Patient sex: M
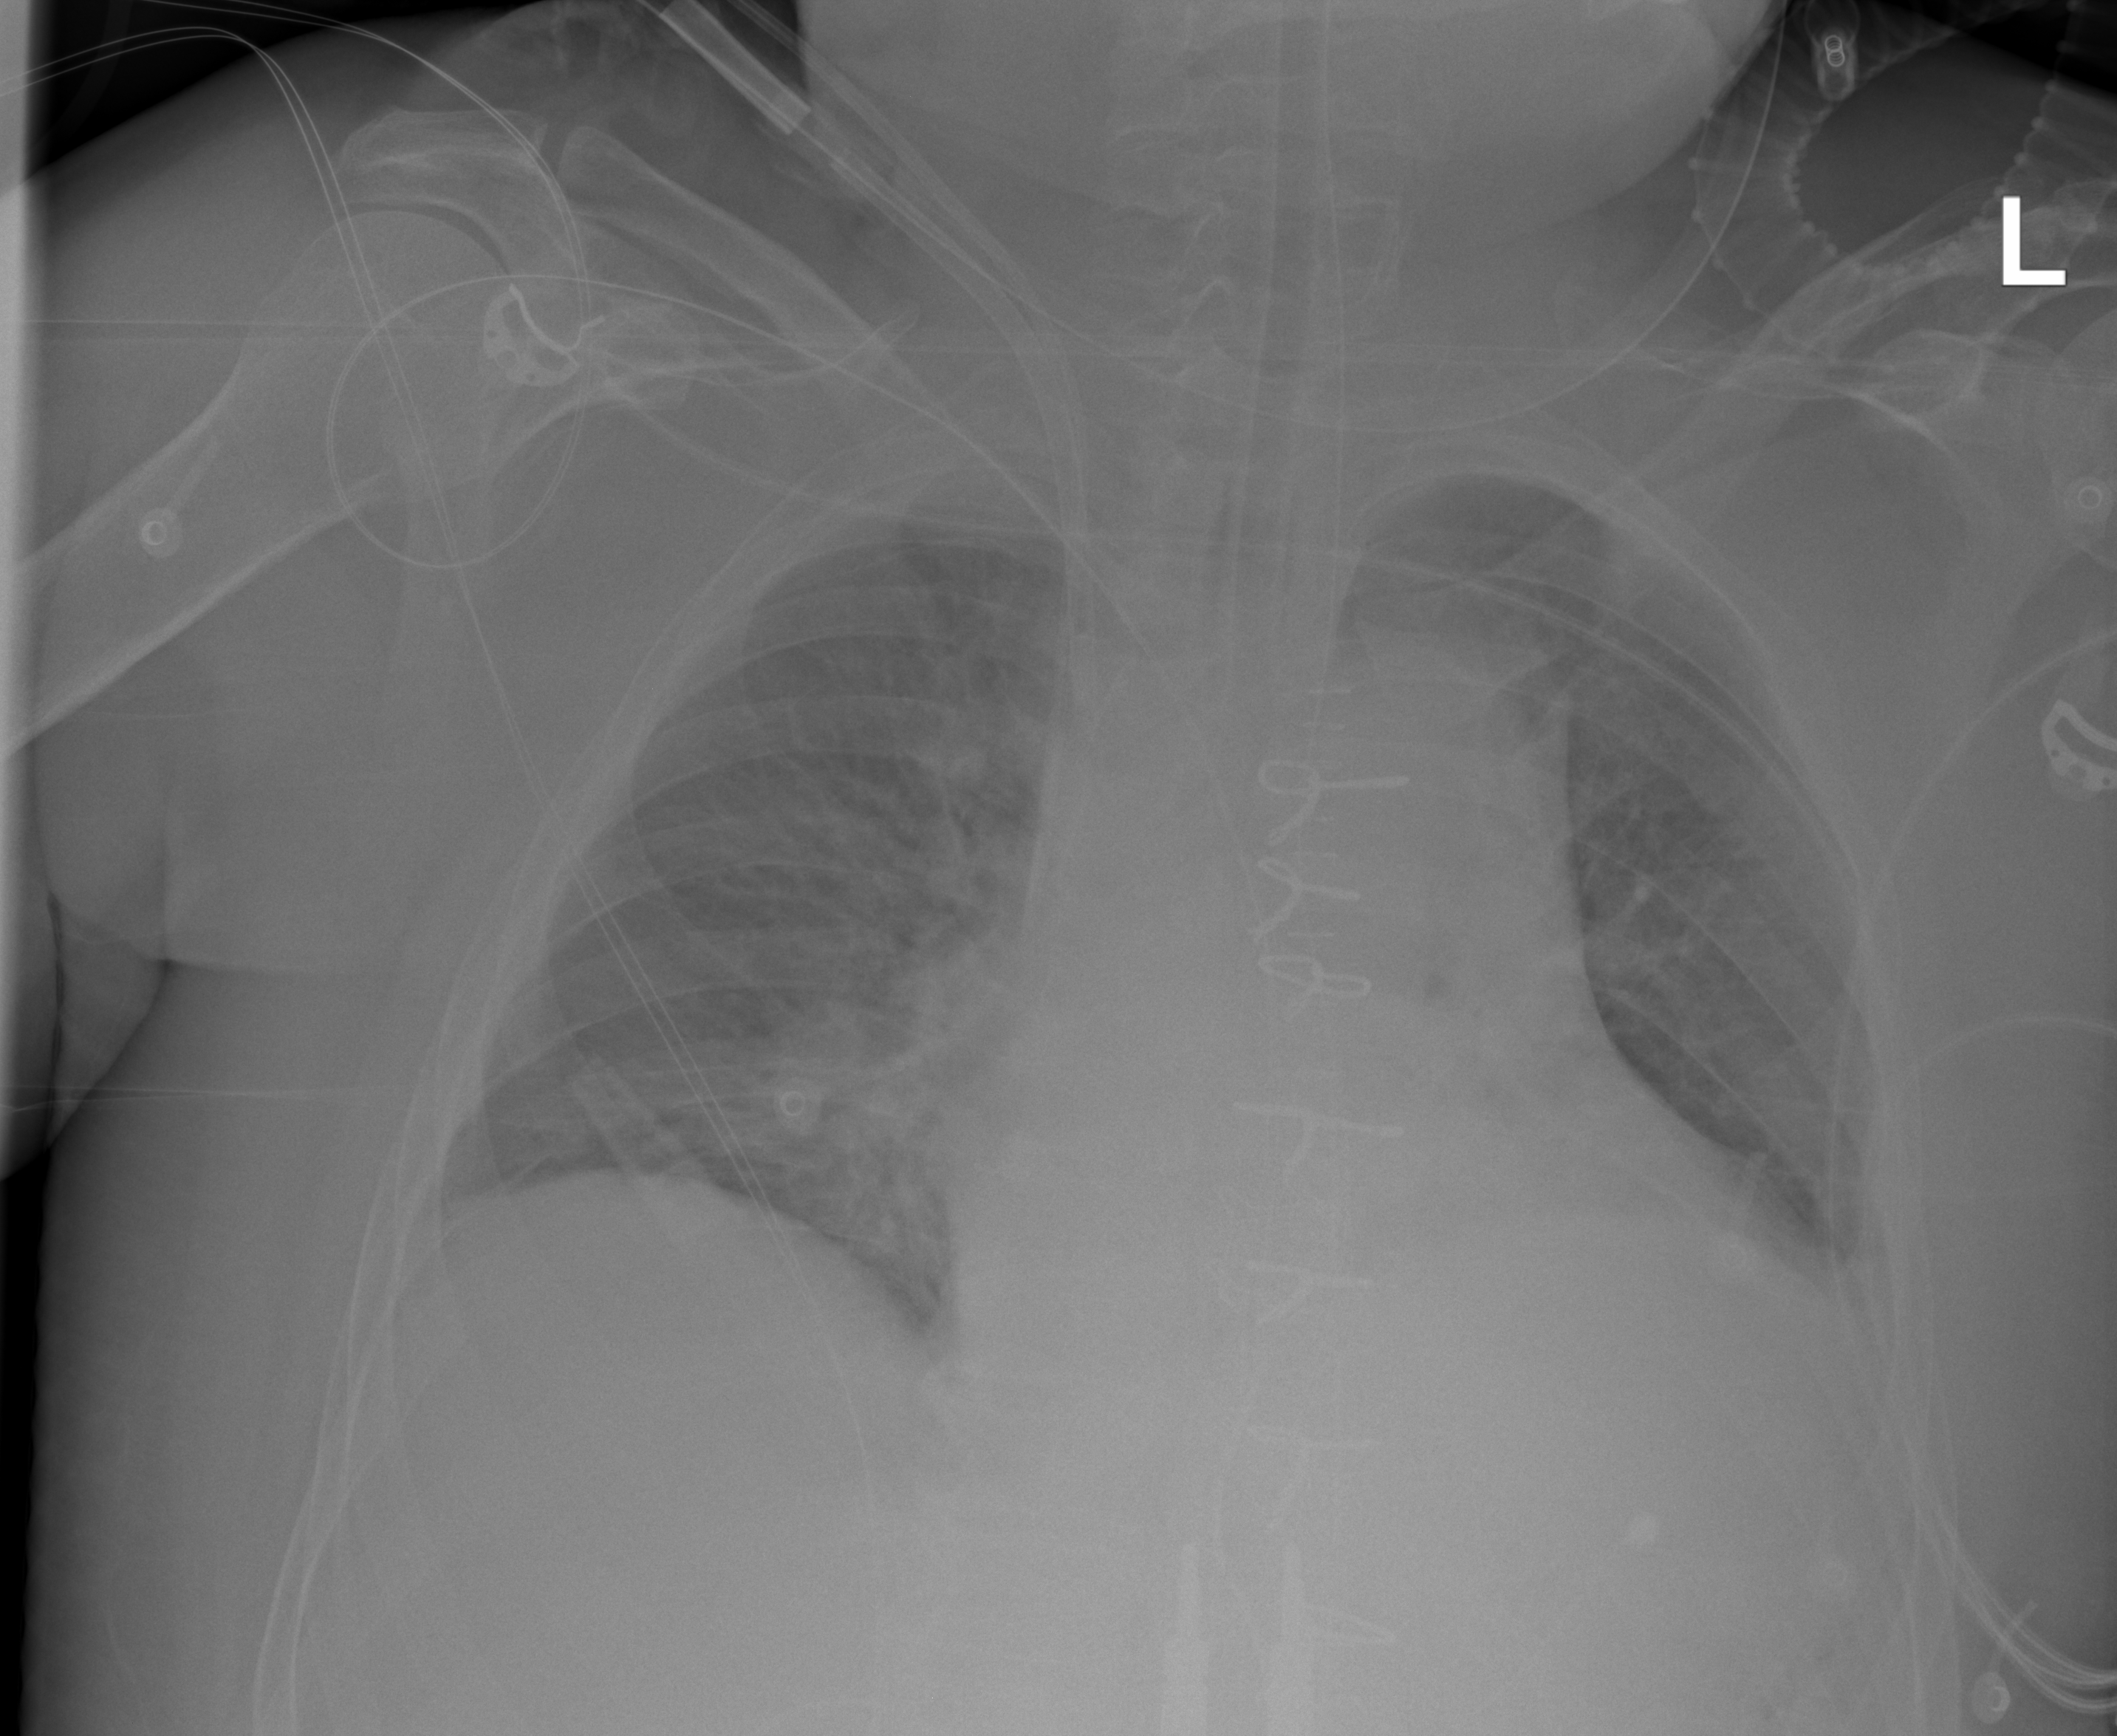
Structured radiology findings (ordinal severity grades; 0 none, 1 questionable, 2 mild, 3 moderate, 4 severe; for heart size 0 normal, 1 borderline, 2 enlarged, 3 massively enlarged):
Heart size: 1
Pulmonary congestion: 2
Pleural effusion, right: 0
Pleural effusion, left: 2
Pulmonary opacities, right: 2
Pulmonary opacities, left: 0
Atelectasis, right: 2
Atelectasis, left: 2